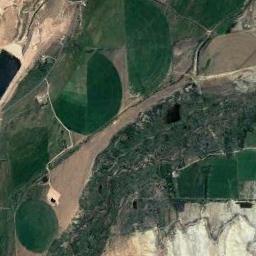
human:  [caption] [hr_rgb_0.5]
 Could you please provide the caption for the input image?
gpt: The circular farmland on the left is green .

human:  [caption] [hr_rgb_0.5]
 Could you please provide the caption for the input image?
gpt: Several dark green circular or fan-shaped farmlands with different radii and radians are surrounded by other farmlands that grows other crops .

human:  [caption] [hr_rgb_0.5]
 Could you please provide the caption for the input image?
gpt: There are some deep green circle farmland .

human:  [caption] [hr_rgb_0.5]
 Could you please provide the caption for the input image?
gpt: Several circular green fields with full, Semi-circle, And semi-circular shapes .

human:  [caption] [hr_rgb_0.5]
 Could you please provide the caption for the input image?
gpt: There are  three circular farmlands beside a wasteland .